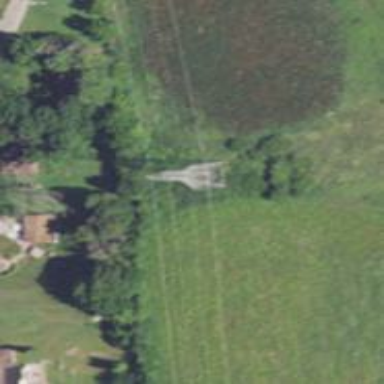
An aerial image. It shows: Power tower.